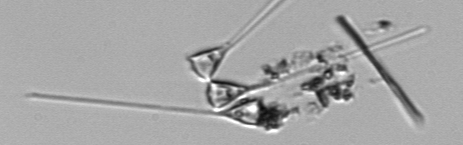
Label: Asterionellopsis_glacialis